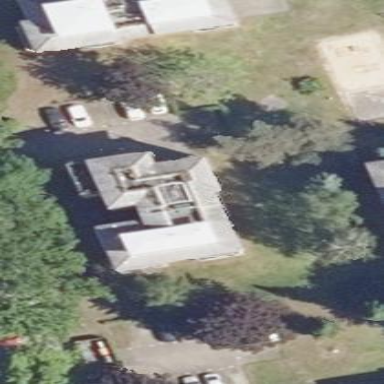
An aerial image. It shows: Hipped-roof building with apartments.